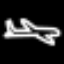
Label: airplane